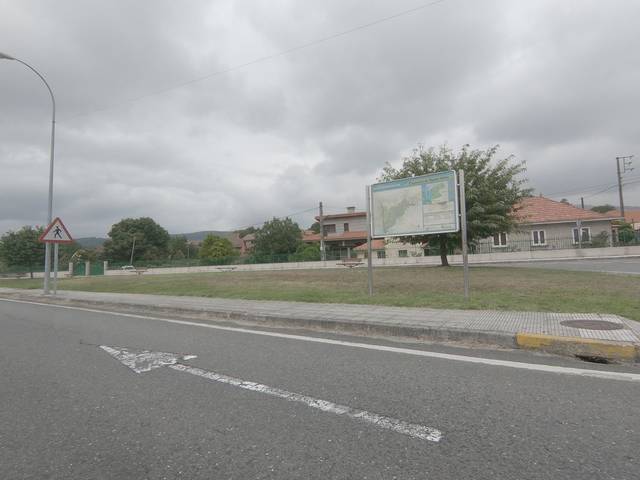
Region: Spain
Coordinates: 42.039, -8.652